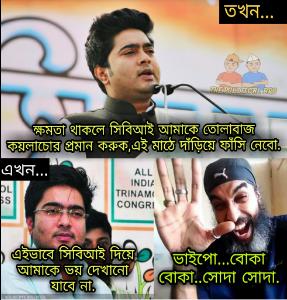
Text: তখন, ক্ষমতা থাকলে সিবিআই আমাকে তোলাবাজ কয়লাচোর প্রমাণ করুক, এই মাঠে দাড়িয়ে ফাঁসি নিব। এখন, এইভাবে সিবিআই আমাকে ভয় দেখানো যাবে না ভাইপো বোকা সোদা
Label: Hate
Hate category: Political
Targeted group: Organization